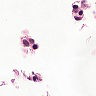
Metastatic tissue present: no